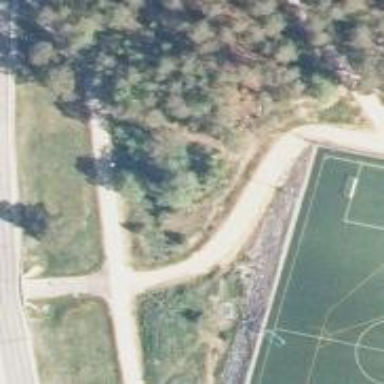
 perfect for leisurely sports activities."